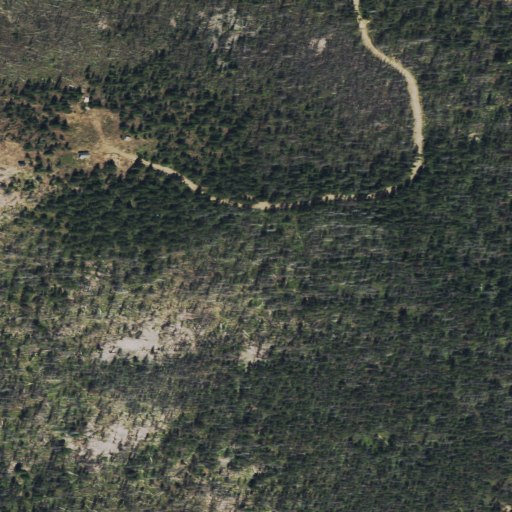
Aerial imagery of mountain in Montana named Sliderock Mountain containing evergreen forest, shrub, and grassland